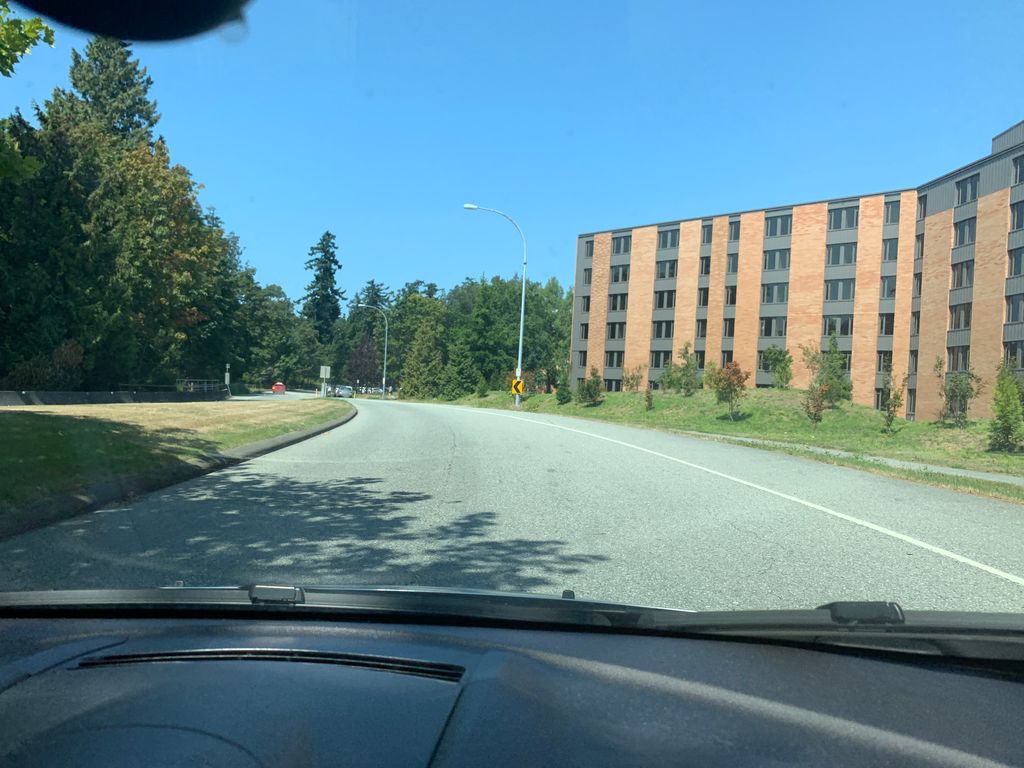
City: vancouver